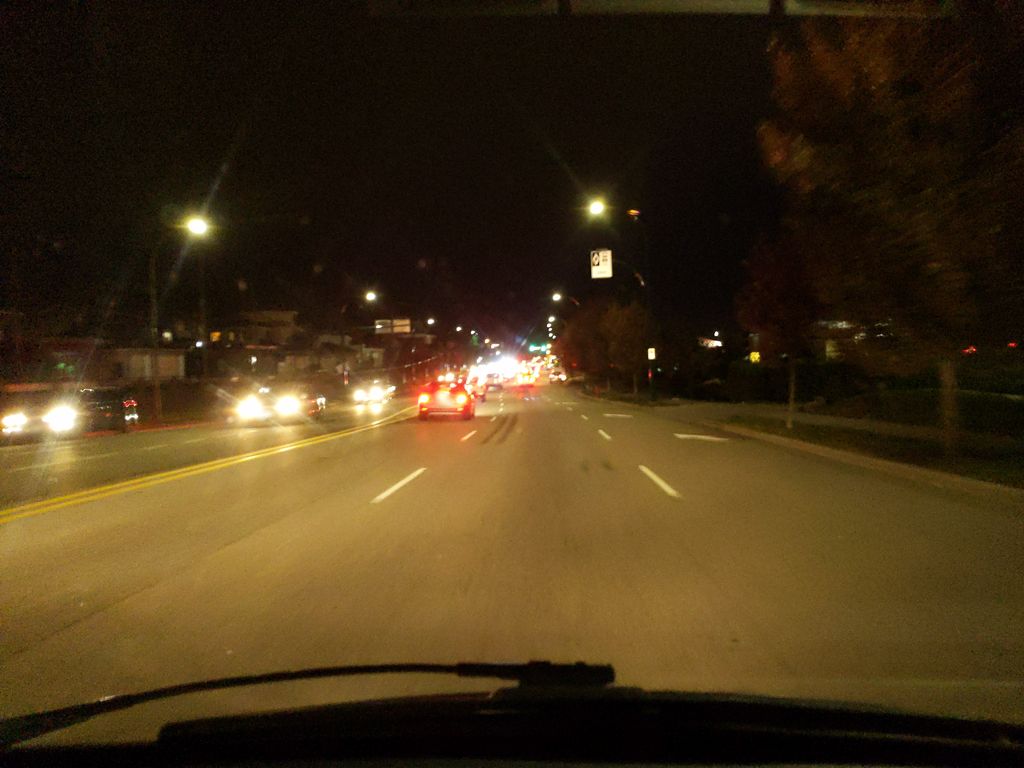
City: vancouver